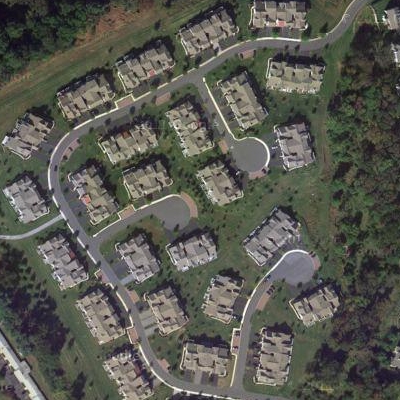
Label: Resident